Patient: sex F, age 80
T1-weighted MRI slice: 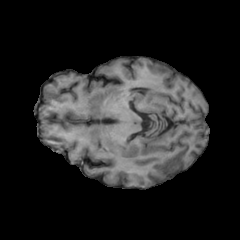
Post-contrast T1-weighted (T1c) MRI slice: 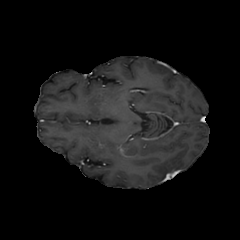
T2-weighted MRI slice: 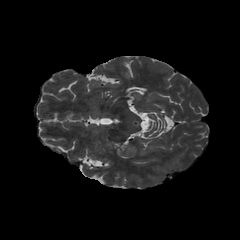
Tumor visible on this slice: no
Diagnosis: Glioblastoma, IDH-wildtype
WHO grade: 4